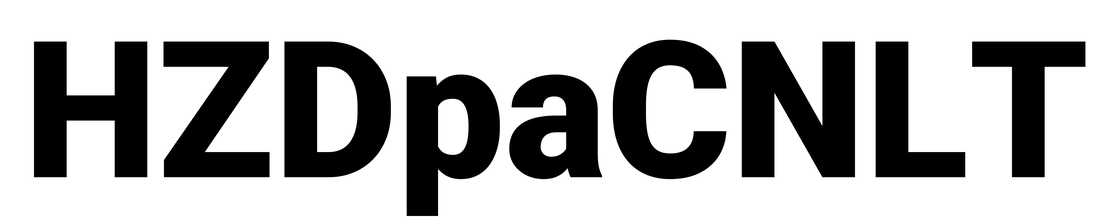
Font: Roboto_Black